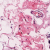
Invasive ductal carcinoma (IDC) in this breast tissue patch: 0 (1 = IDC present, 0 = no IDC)